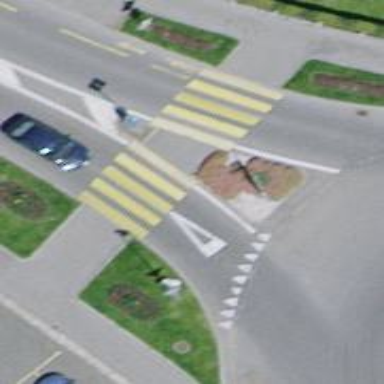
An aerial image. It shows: Marked road crossing with pedestrian island.